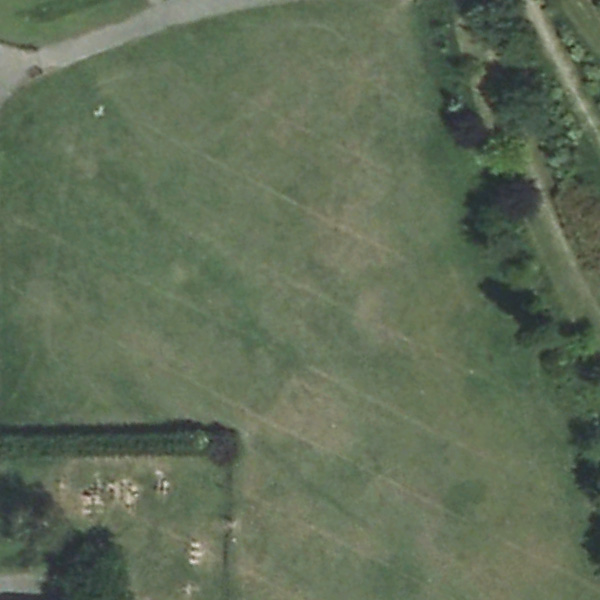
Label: Meadow